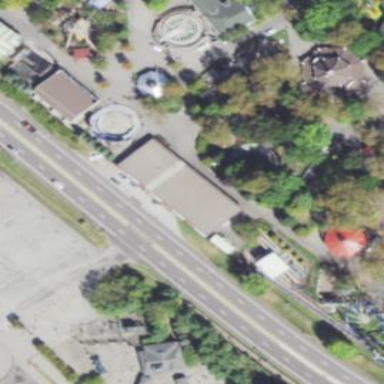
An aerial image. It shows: Building housing bumper cars attraction.